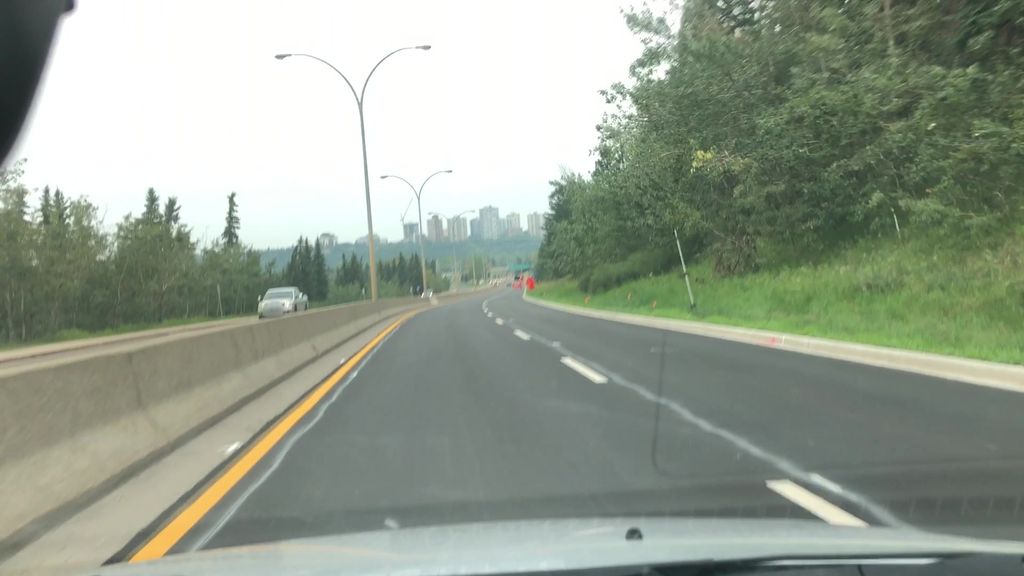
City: edmonton